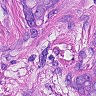
Metastatic tissue present: yes